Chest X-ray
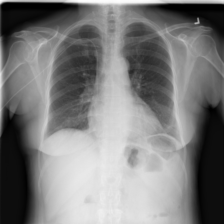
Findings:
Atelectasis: positive
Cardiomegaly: negative
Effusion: negative
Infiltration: negative
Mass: negative
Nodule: positive
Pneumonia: negative
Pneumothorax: negative
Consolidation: negative
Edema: negative
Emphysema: negative
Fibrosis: negative
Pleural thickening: negative
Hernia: negative